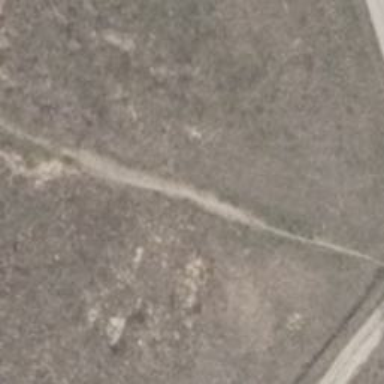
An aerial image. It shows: Path on the ground.